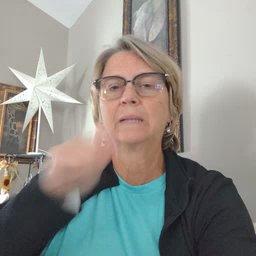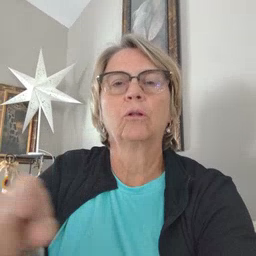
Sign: pencil